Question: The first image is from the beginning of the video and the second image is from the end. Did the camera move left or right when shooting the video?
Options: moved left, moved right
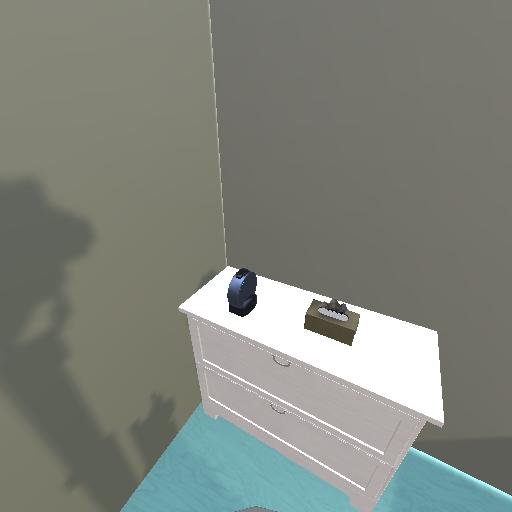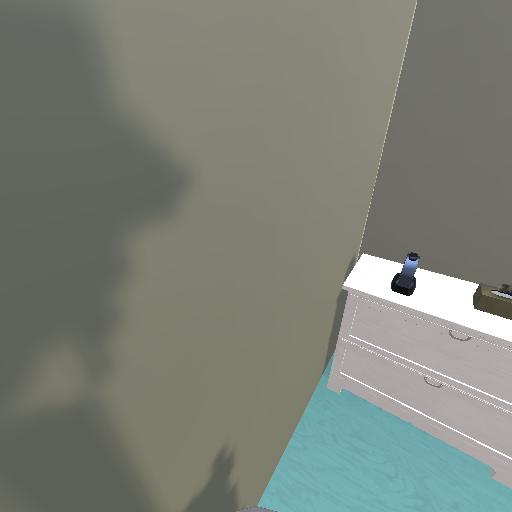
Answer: moved left